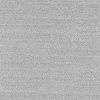
Atmospheric dust classification: dusty